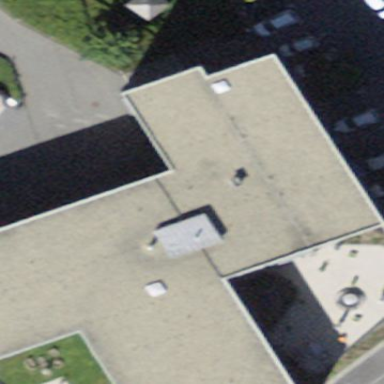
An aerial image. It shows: Community center building.